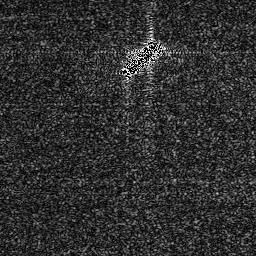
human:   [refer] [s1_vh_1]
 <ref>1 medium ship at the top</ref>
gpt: <box>[[46, 15, 62, 30, 0]]</box>